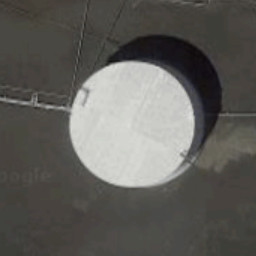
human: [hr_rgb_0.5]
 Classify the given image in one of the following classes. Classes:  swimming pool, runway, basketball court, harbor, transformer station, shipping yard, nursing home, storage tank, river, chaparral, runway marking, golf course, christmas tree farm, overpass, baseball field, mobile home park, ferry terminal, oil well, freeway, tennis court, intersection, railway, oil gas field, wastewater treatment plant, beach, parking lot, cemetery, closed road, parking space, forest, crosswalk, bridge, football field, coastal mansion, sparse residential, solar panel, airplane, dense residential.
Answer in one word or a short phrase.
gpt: storage tank